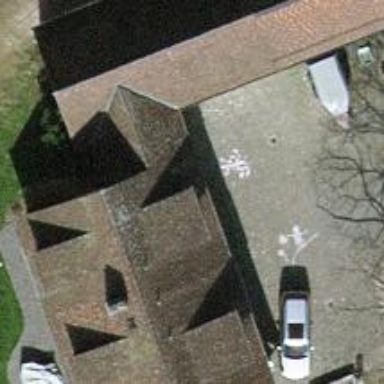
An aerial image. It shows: Simple house.